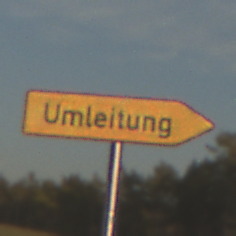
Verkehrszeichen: UmleitungswegweiserRechtsweisend
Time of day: SunriseSunset
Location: Outdoor (Nature)
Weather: PartlyCloudy
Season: NotSpecified
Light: Natural